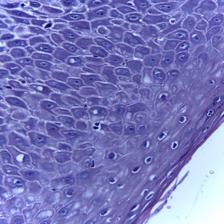
Diagnosis: Normal